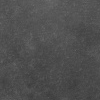
Atmospheric dust classification: dusty